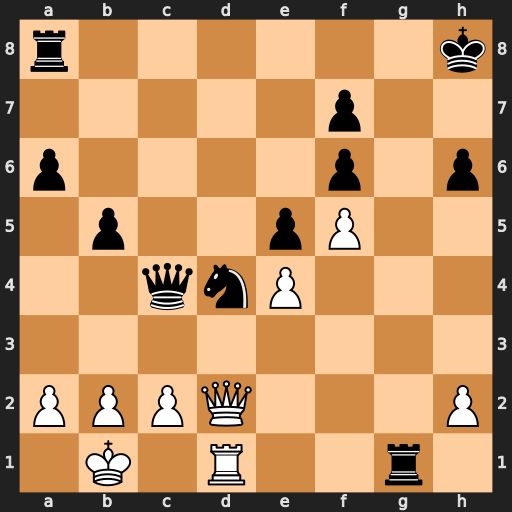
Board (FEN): r6k/5p2/p4p1p/1p2pP2/2qnP3/8/PPPQ3P/1K1R2r1
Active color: w
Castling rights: -
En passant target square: -
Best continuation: Qxh6+ Kg8 Rxg1#